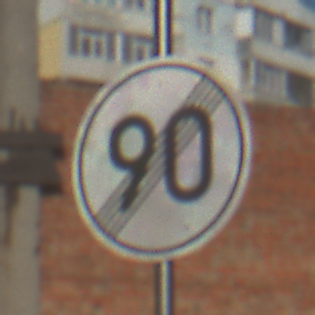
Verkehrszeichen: EndeGeschwindigkeit90
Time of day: MorningAfternoon
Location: Outdoor (Suburban)
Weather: PartlyCloudy
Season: NotSpecified
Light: Natural